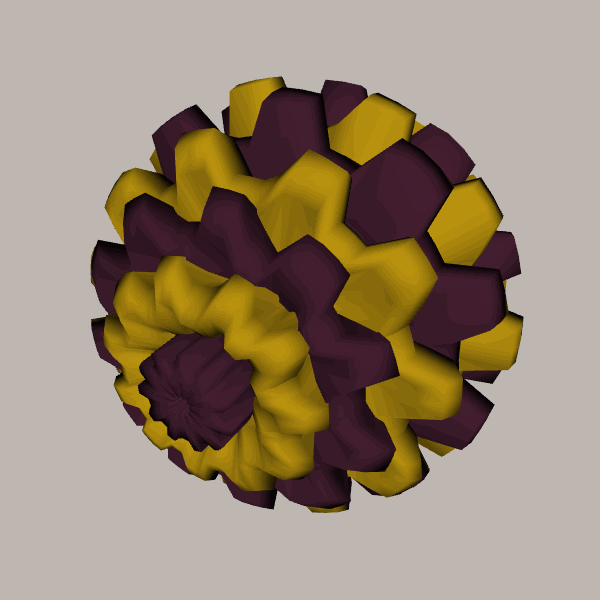
Background: light